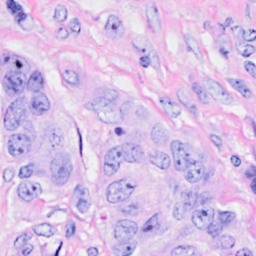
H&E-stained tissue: Breast